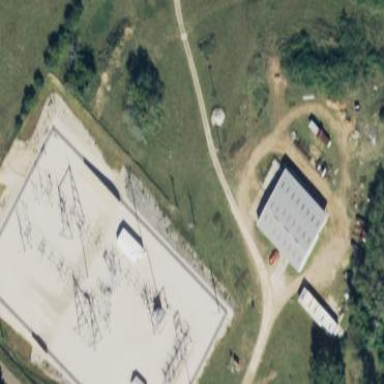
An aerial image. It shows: There is distribution substation enclosed by fence.